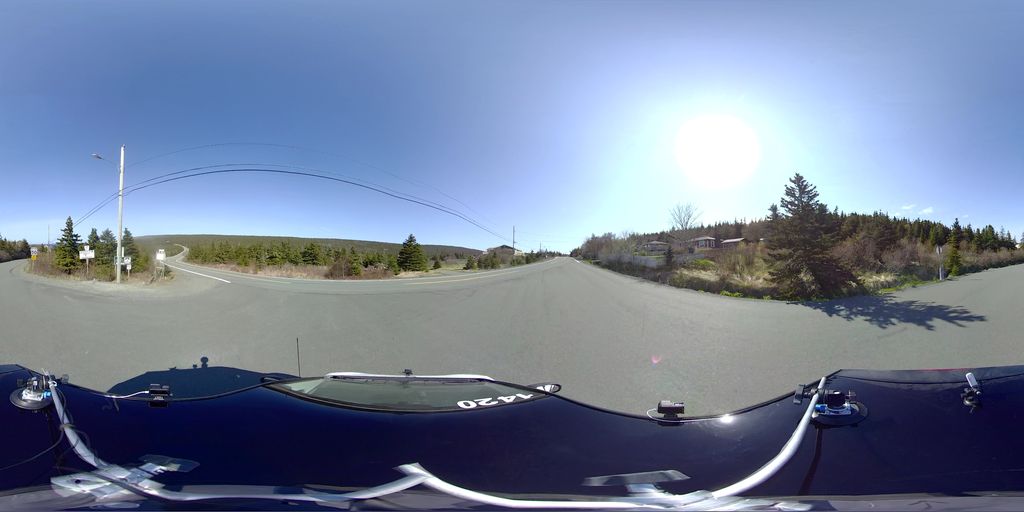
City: st_johns